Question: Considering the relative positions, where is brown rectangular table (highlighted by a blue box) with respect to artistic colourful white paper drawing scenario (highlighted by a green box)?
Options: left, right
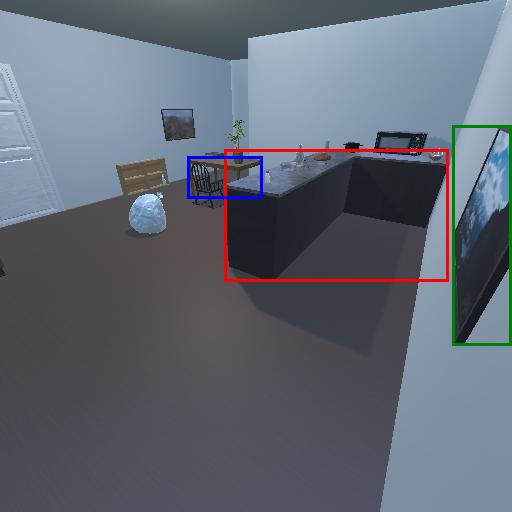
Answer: left